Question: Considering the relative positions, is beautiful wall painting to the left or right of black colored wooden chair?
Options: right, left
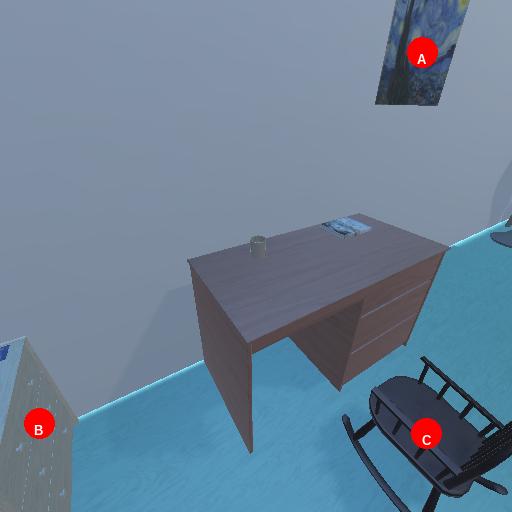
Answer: right